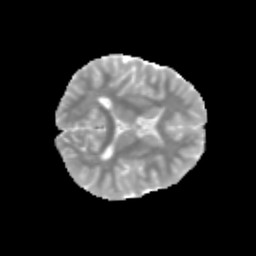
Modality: MD
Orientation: axial
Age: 11
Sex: male
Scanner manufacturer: siemens
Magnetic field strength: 3 T
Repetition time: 3.8 s
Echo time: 0.07 s